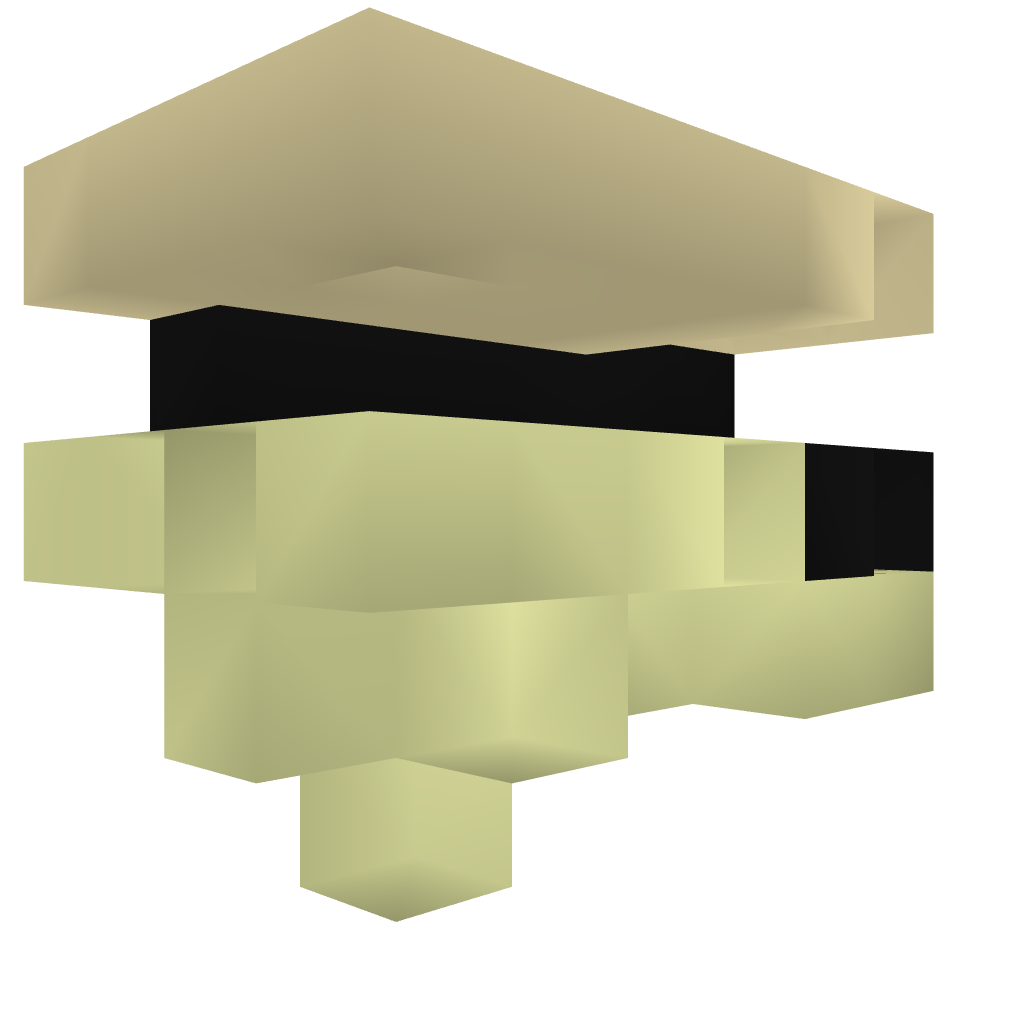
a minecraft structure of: Automatic trash can